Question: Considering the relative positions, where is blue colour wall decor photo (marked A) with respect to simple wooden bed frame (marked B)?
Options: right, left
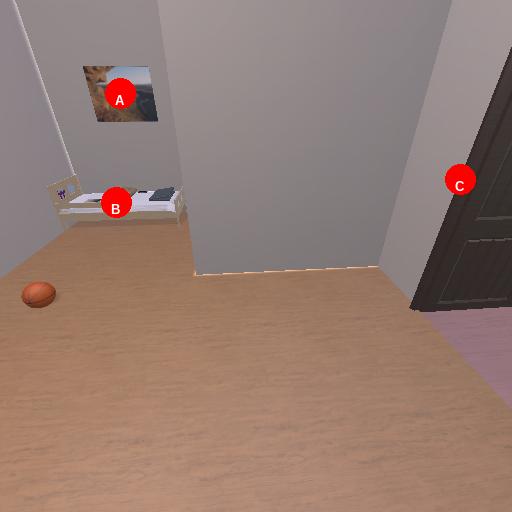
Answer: right